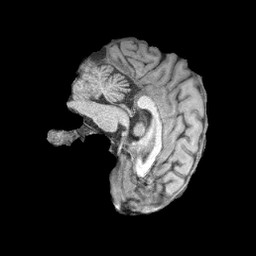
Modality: T1w
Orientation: sagittal
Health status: healthy